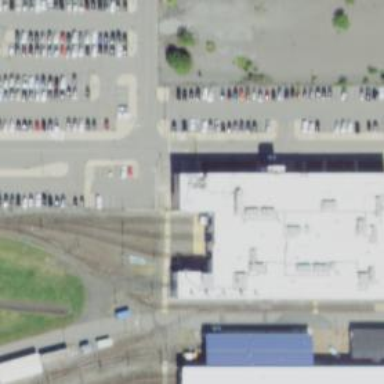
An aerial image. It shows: Light rail service yard with electrified contact lines. Building passage tunnel is also visible in the scene.